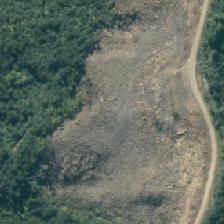
Land cover: harvested_forest